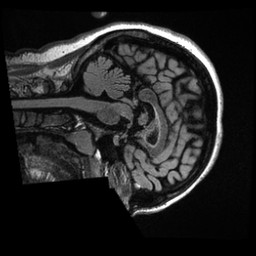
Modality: T1w
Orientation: sagittal
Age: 22
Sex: female